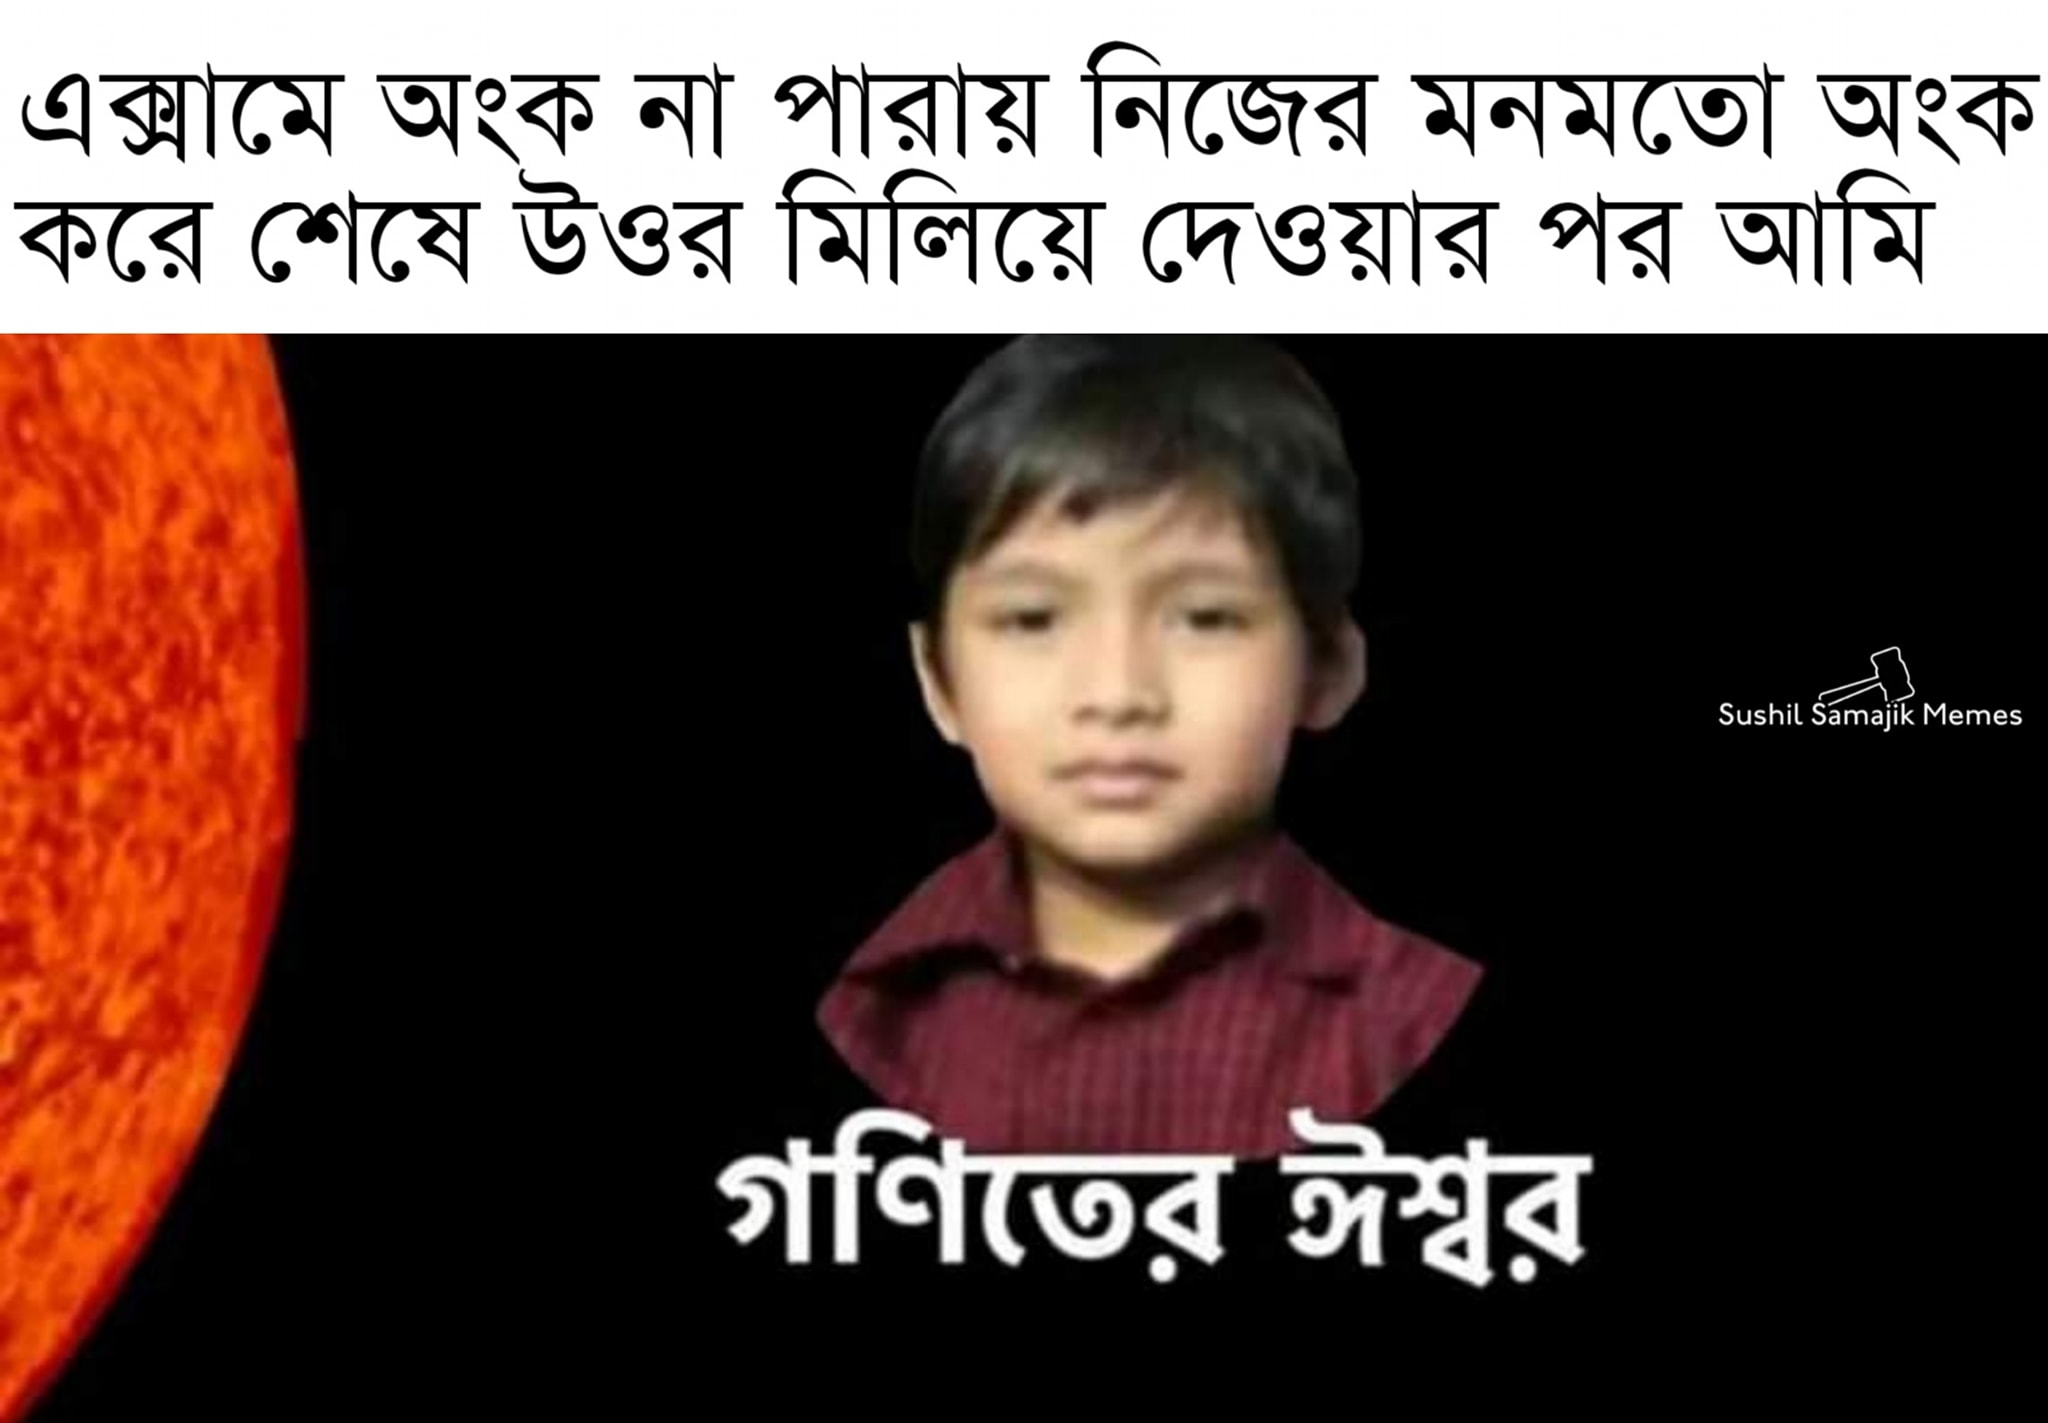
Caption: এক্সামে অংক না পারায় নিজের মনমতো অংক করে শেষে উত্তর মিলিয়ে দেওয়ার পর আমি    গণিতের ঈশ্বর
Label: non-hate